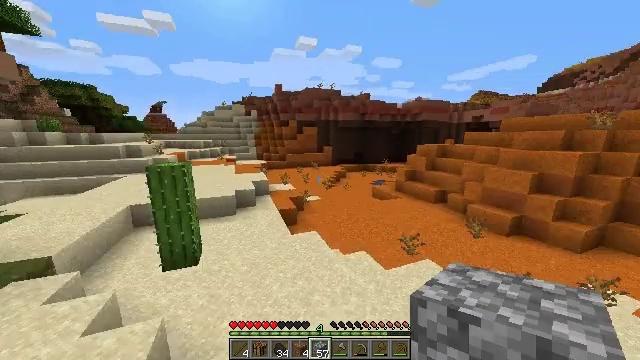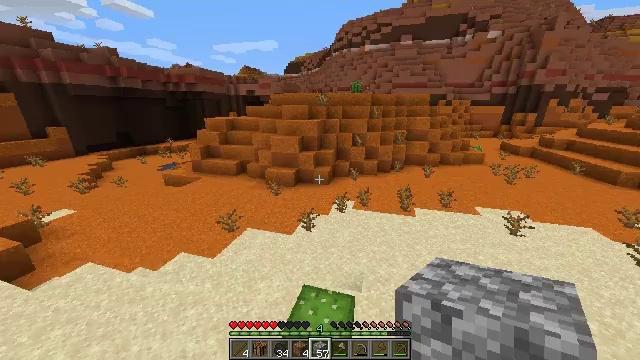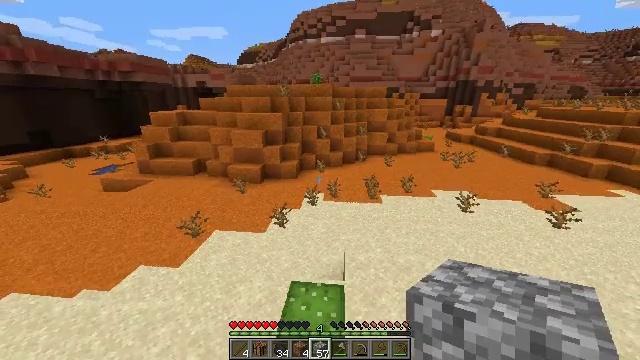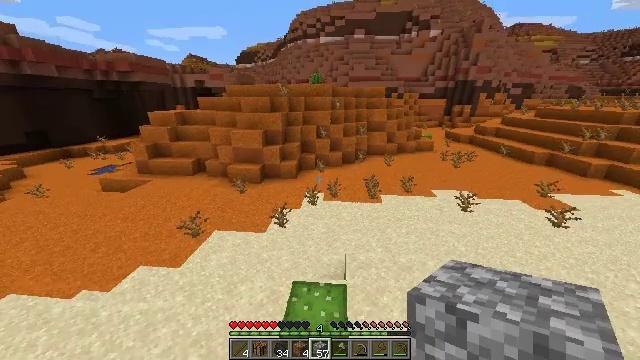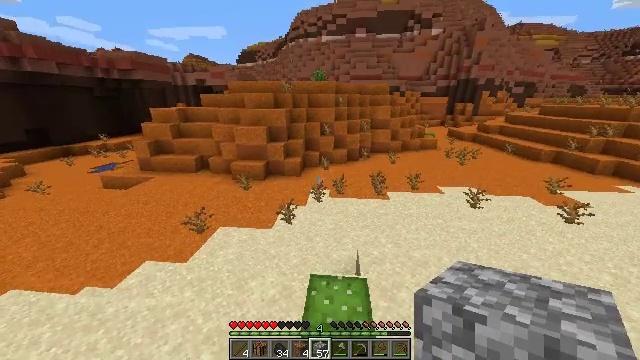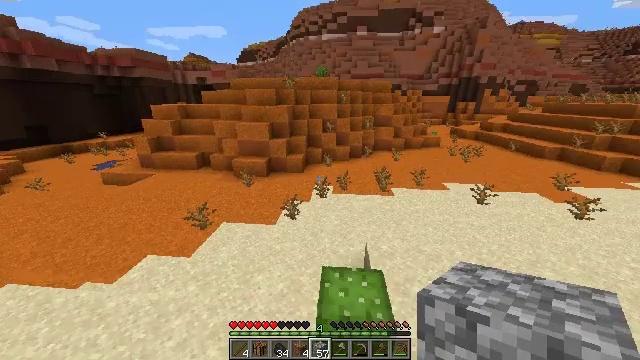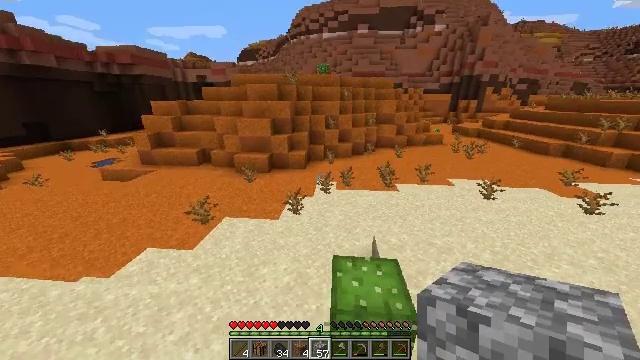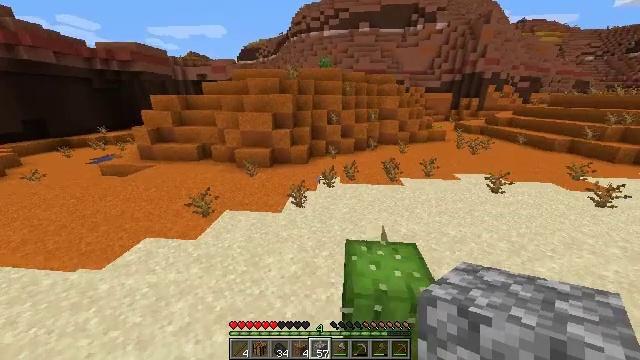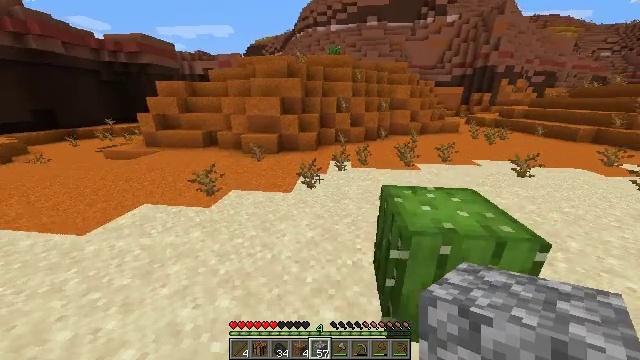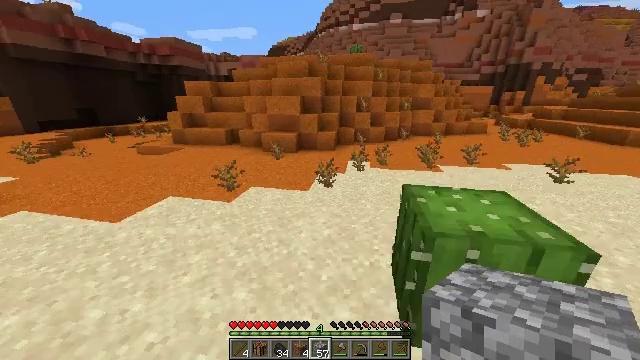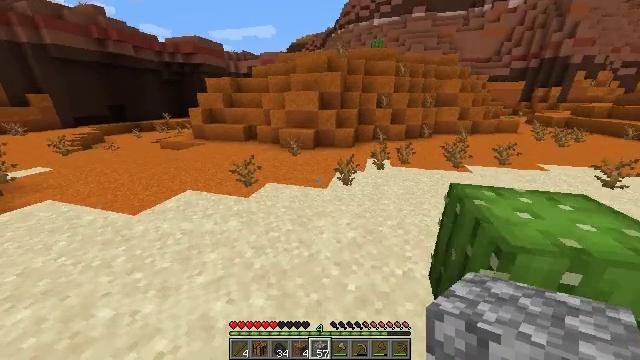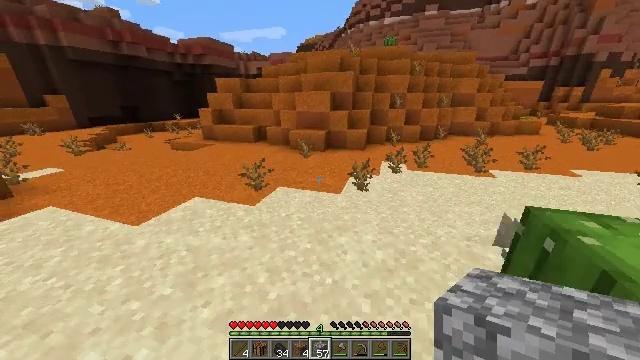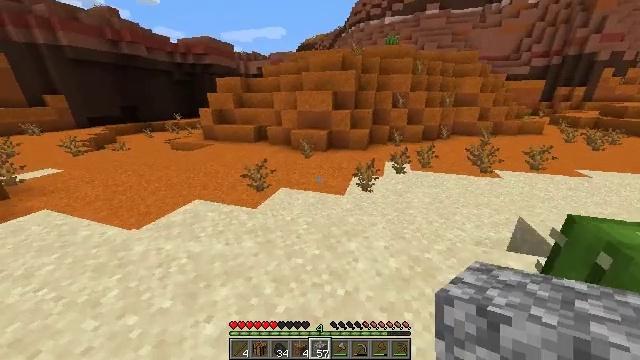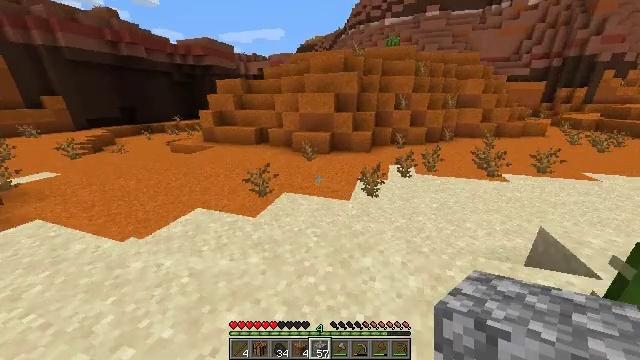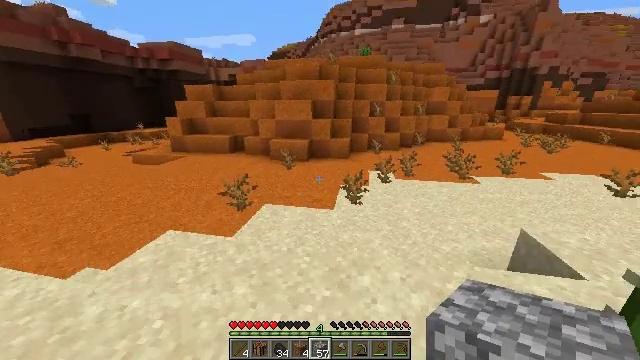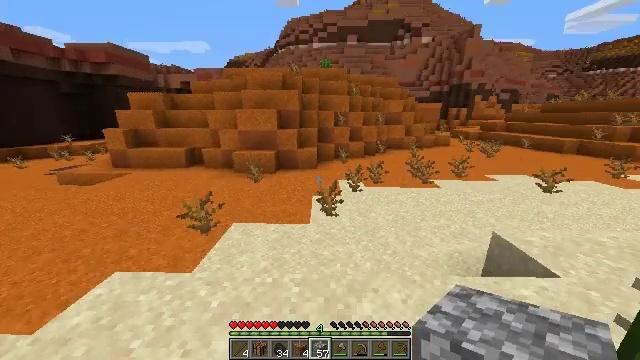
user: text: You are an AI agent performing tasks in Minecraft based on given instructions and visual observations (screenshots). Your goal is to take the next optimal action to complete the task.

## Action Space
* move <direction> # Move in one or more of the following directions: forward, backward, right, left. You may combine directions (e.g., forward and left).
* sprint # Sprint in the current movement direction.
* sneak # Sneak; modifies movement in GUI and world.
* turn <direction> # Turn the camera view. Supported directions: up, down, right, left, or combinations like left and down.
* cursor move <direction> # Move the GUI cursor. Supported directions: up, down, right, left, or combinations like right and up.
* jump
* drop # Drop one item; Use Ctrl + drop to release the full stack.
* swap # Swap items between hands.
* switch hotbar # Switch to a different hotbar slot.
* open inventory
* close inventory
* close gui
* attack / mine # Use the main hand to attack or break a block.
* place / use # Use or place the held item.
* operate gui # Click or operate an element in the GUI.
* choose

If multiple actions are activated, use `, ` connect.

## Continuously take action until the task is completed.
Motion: motion action
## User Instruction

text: Mine the dead bush in the desert.
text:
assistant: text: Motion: move forward, turn right and down, jump
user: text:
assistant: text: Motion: move forward, turn right and down
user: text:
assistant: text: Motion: move forward
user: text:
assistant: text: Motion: move forward
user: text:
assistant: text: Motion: move forward
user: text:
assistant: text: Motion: move forward
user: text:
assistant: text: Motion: move forward
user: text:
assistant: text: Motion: move forward, turn left
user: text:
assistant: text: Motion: move forward, turn left
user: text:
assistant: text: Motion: move forward, turn left
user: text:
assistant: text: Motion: move forward and move left, turn left
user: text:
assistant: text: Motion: move forward and move left
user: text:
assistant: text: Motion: move forward and move left
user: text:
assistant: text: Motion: move forward and move left, turn right and up
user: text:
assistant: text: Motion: move forward and move left, turn right and up
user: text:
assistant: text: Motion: move forward and move left, turn right and up
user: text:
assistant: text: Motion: move forward and move left, turn right and up
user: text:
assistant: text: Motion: move forward and move left, turn right
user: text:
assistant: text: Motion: move forward, turn right and up
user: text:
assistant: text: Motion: move forward, turn right
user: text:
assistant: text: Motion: move forward
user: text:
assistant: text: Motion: move forward
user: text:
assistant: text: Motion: move forward
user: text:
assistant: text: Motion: move forward
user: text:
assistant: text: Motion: move forward, turn right
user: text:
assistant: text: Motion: move forward, turn right
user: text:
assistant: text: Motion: move forward, turn right
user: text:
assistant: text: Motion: move forward, jump
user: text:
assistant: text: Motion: move forward, jump
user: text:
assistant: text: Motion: move forward, jump